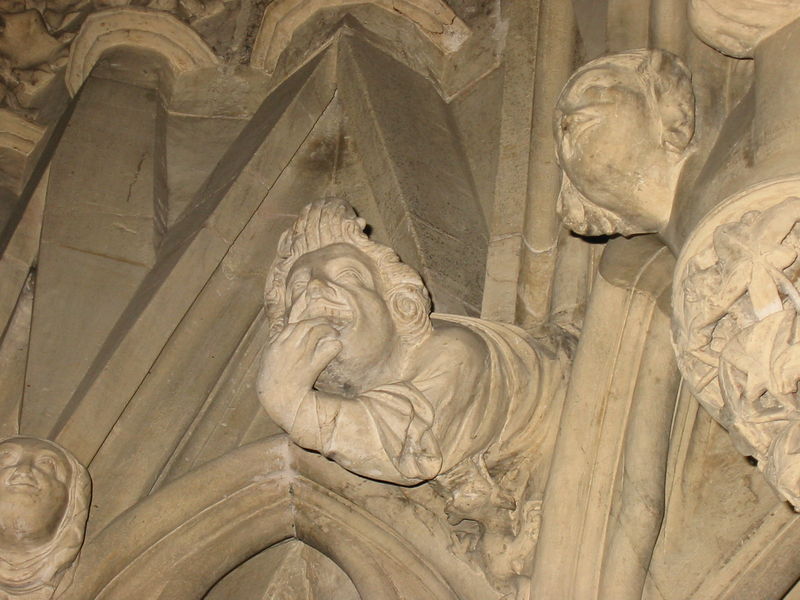
Titel: York Münster
Standort: York (EU - GB)
Schlagwörter: hand, kopf, ausschnitt, finger, frankreich, frisur, haar, hell, köpfe, marmor, mund, nase, säule, gebäude, gesichter, wand, architektur, arm, falten, gesicht, stein, kirche, figur, gewand, haare, innen, gotik, kinn, locken, engel, skulptur, statue, deutschland, bogen, italien, giebel, farbe, figuren, vorsprung, detail, ornamente, stuck, steinmetz, foto, fotografie, bögen, lachen, gewölbe, dom, wandschmuck, zähne, skulpturen, statuen, sandstein, gotisch, spitzbogen, fresken, fresko, büsten, putten, gucken, fratze, groteske, bildhauer, bauplastik, maßwerk, köln, grotesken, snadstein, gotic, wasserpeier